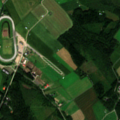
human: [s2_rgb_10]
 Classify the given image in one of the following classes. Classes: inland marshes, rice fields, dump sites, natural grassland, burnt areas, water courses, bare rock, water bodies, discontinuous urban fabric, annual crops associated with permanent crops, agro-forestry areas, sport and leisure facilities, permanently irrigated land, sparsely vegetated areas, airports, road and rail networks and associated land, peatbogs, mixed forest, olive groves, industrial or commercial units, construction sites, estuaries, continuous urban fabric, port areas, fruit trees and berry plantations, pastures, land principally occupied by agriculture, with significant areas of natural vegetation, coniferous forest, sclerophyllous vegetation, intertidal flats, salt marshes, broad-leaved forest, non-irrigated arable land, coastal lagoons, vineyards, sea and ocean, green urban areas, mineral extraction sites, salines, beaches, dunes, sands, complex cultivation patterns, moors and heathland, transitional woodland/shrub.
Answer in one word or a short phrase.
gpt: non-irrigated arable land, coniferous forest, mixed forest